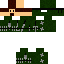
A male skeleton skin with dark skin, wearing brown bald dressed in a green_skin robe top and brown pants, featuring a closed mouth.